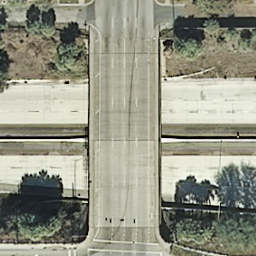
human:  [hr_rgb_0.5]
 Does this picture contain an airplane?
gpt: no

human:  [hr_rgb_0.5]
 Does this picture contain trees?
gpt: yes

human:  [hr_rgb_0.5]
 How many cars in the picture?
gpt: zero

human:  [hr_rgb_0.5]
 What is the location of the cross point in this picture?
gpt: center